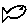
Label: fish